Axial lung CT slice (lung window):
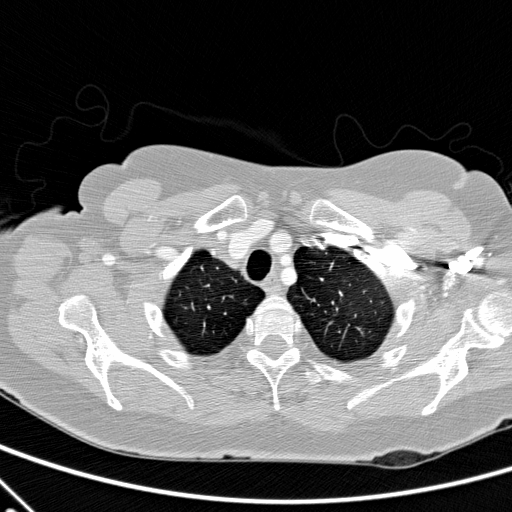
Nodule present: no